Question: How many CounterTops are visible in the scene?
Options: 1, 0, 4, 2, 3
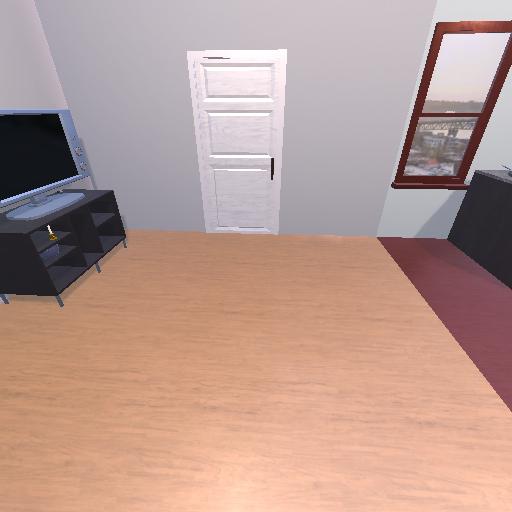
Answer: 1